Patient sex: F
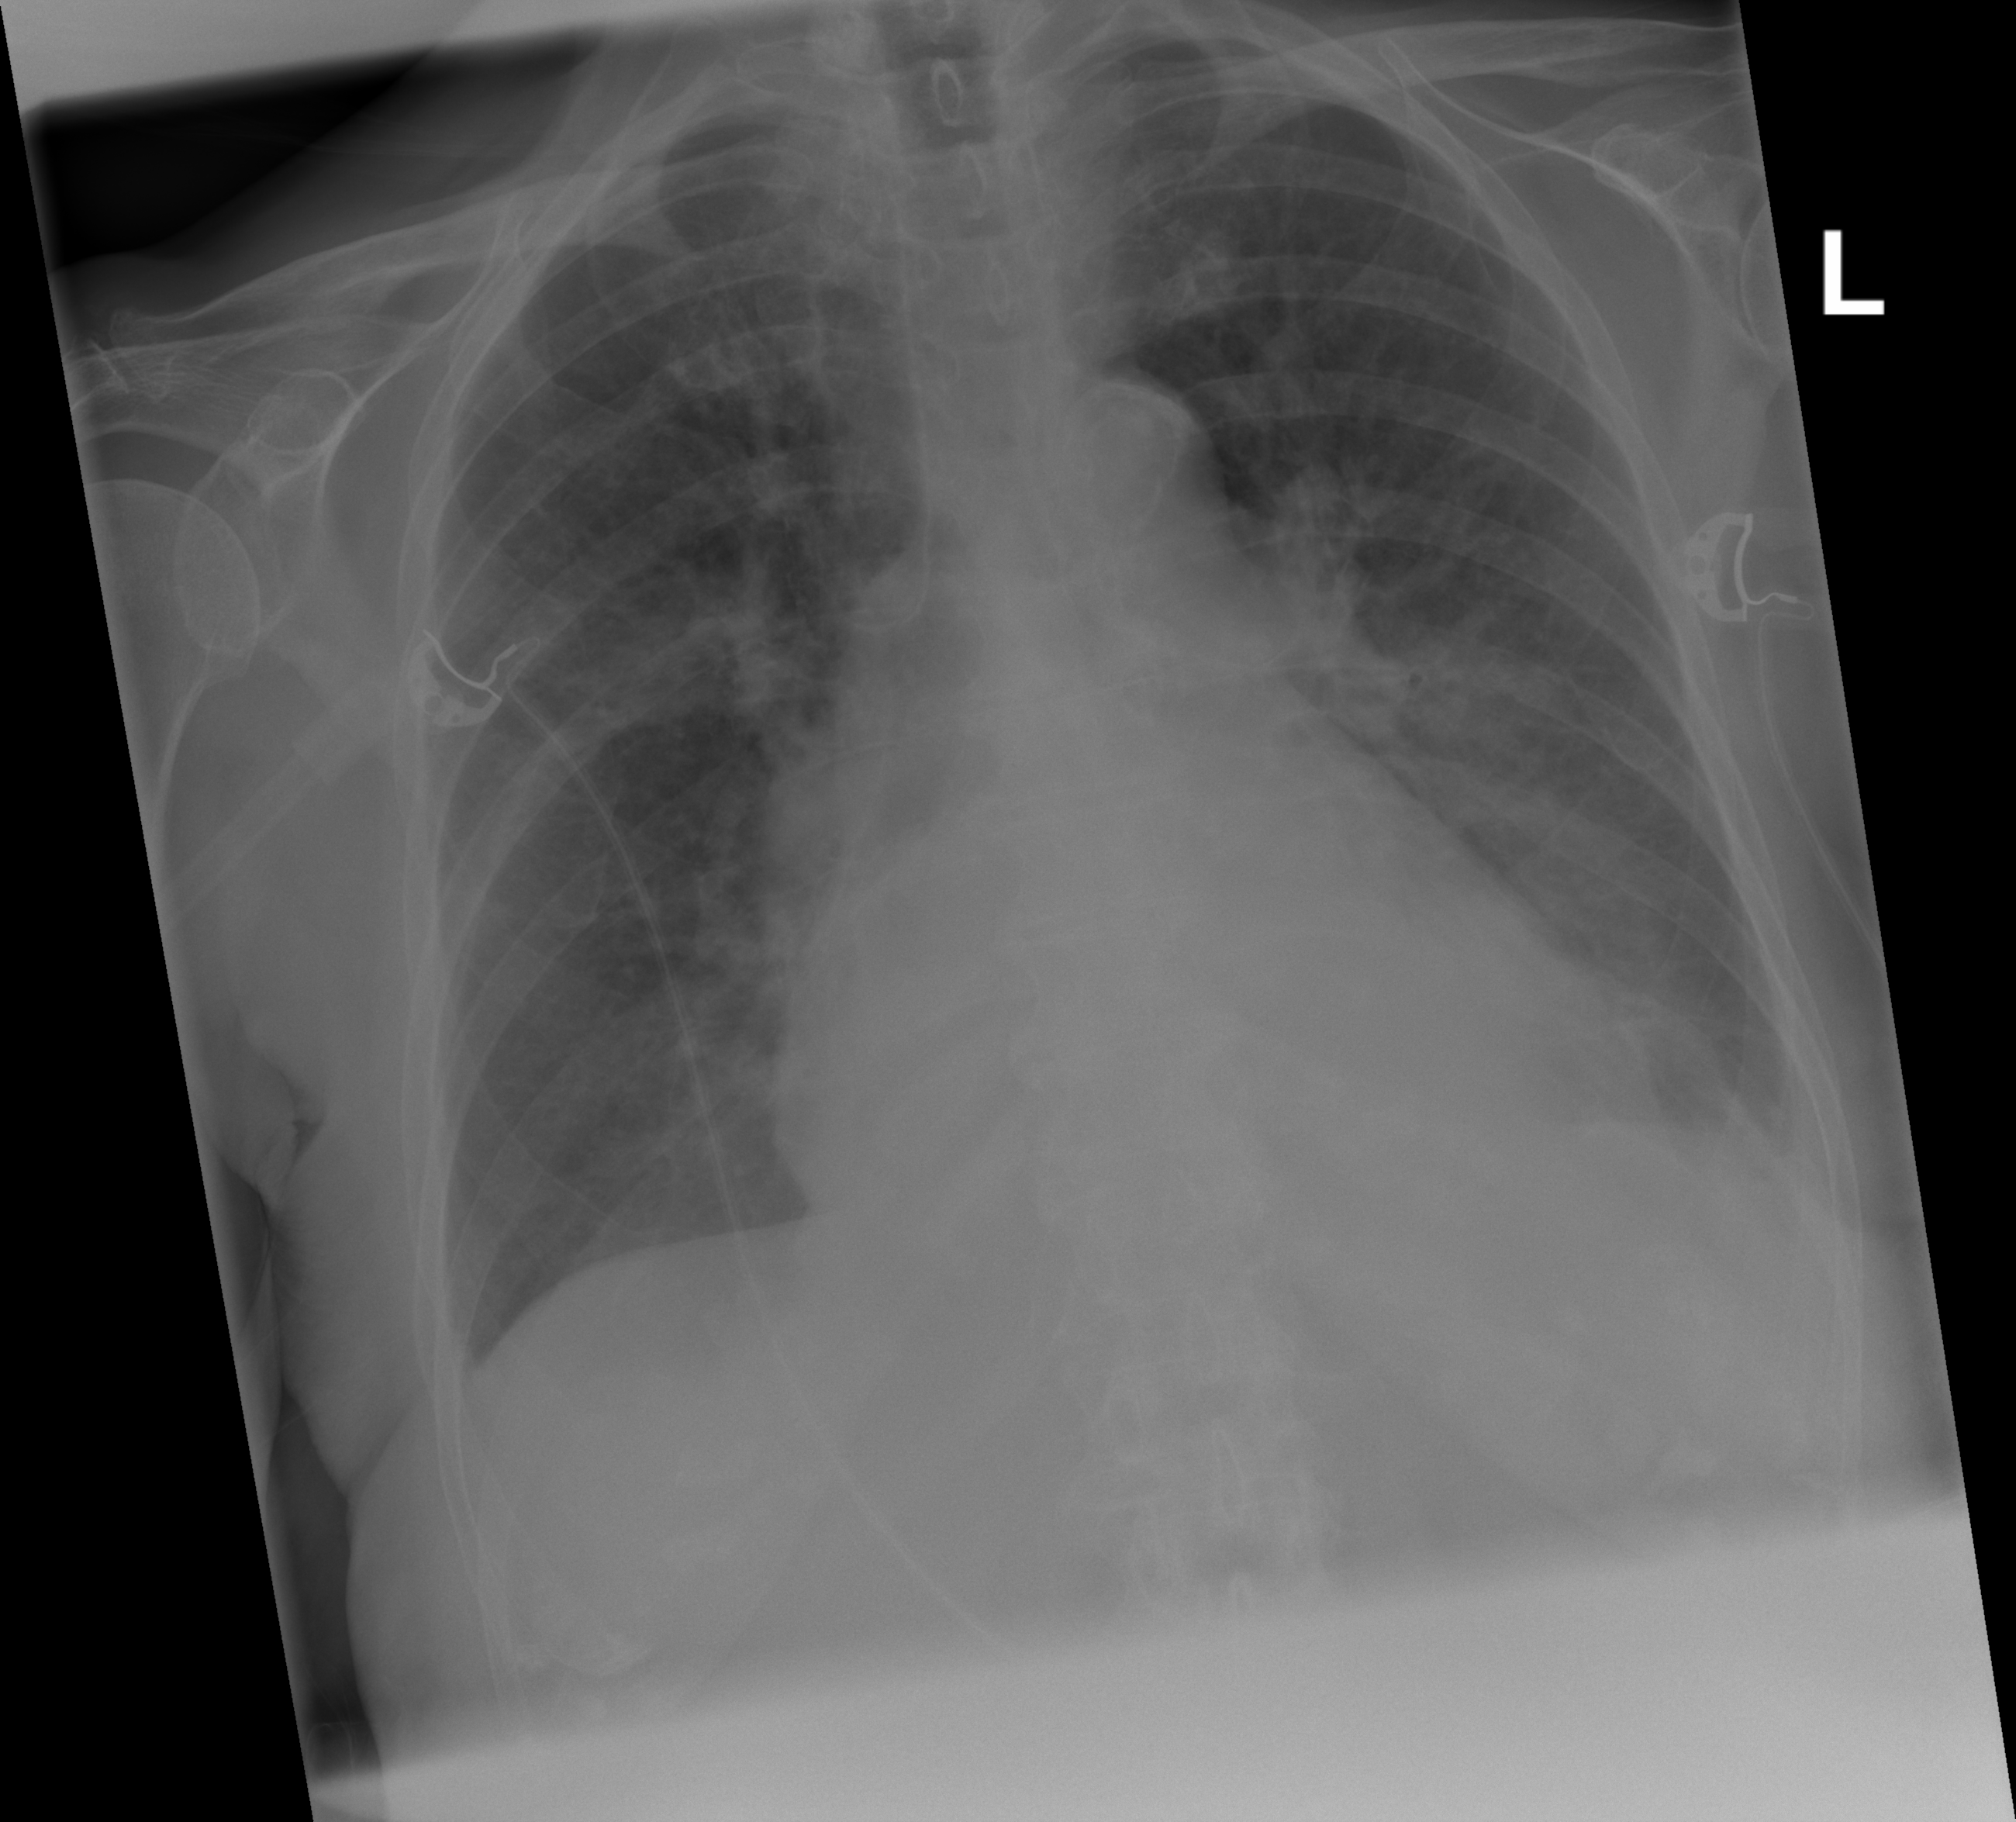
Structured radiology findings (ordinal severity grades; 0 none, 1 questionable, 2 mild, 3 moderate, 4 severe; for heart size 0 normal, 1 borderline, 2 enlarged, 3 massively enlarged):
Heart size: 2
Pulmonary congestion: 2
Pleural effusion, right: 1
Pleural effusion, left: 2
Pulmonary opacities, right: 2
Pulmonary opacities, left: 2
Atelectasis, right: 0
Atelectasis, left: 2